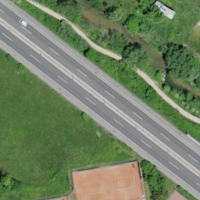
EUNIS habitat code: 57
Species observed at this site:
Prunus padus